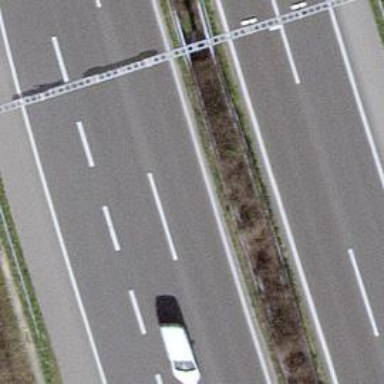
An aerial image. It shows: Motorway junction.